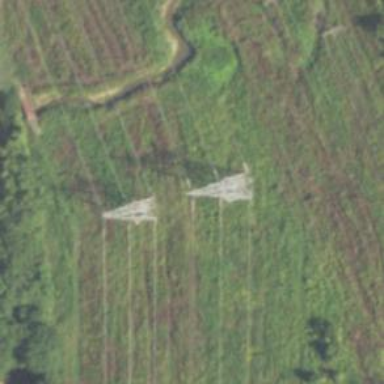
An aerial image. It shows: Power tower.